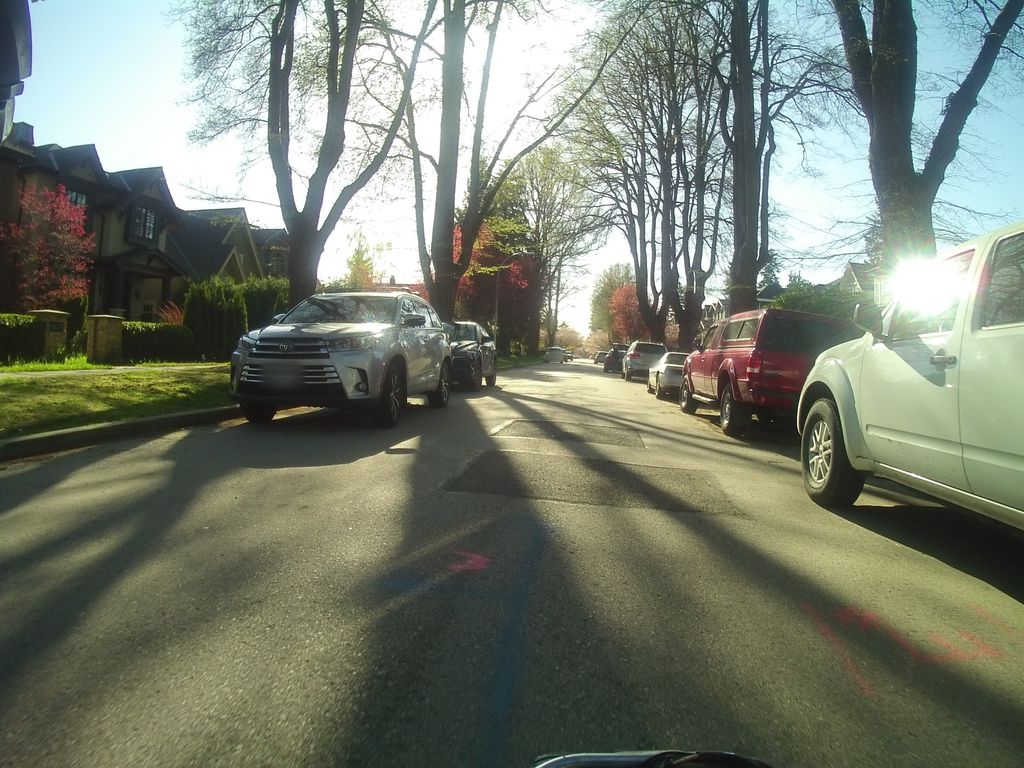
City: vancouver